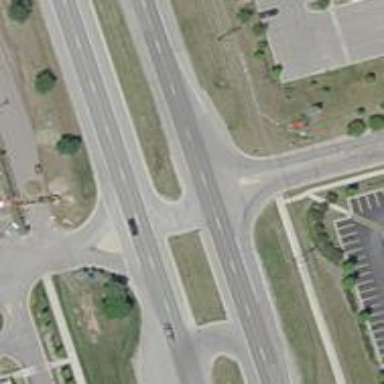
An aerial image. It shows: Primary link highway with asphalt surface.